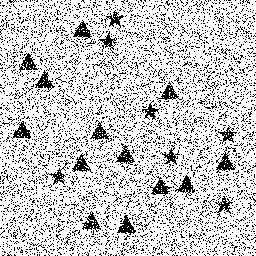
Squares: 0
Triangles: 13
Stars: 7
Total shapes: 20